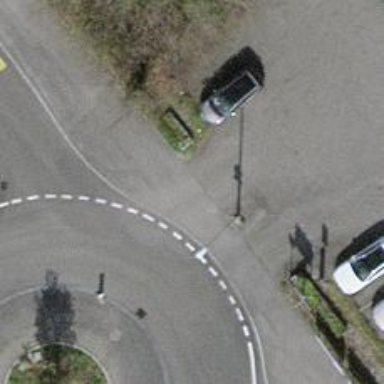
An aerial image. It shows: Parking aisle designated as service road.